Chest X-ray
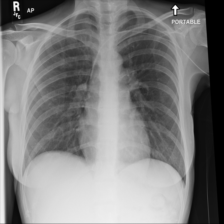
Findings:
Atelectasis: negative
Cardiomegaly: negative
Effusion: negative
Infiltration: negative
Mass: negative
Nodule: negative
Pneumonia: negative
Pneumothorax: negative
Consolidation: negative
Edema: negative
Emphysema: negative
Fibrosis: negative
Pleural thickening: negative
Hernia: negative